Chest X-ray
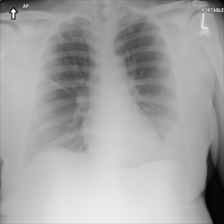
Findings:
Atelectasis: positive
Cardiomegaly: negative
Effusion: negative
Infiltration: negative
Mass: negative
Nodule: negative
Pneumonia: negative
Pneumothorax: negative
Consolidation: negative
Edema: negative
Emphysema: negative
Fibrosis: negative
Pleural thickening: negative
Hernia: negative